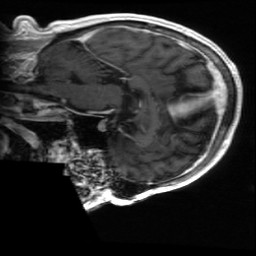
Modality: T1w
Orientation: sagittal
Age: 70
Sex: male
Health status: ill